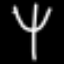
Label: fork